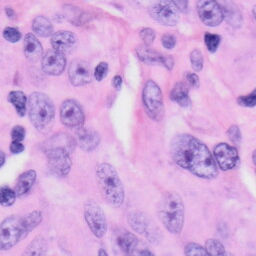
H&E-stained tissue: Skin